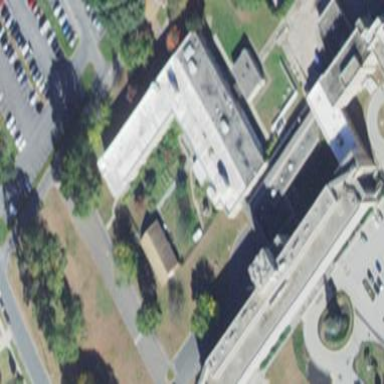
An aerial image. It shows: Hospital building.